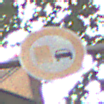
Verkehrszeichen: UeberholverbotKraftfahrzeuge
Umgebung: Outdoor, Urban
Tageszeit: MorningAfternoon
Wetter: Overcast
Licht: Natural
Jahreszeit: NotSpecified
Kontrast: LowContrast